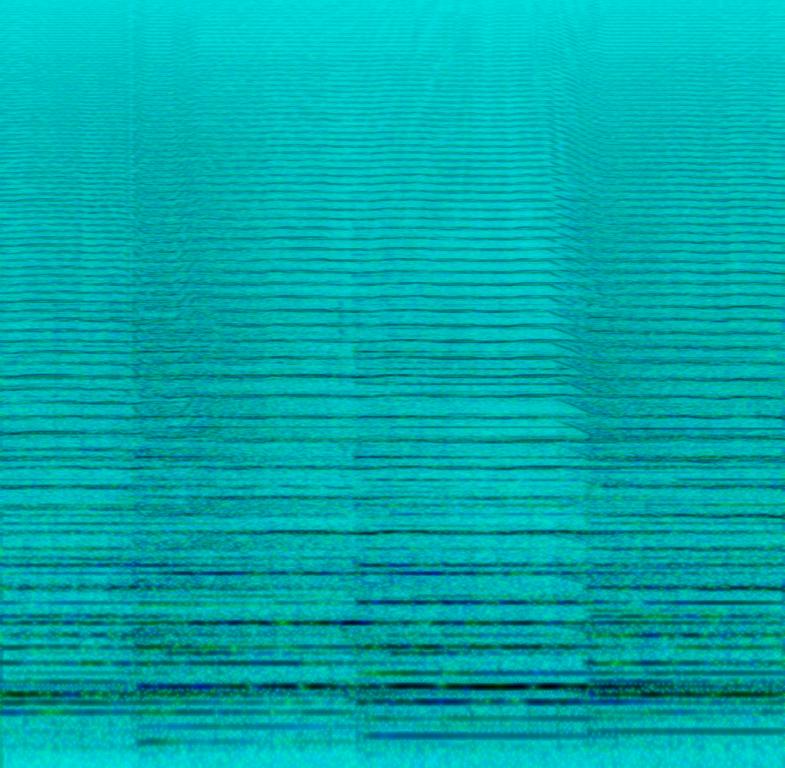
This song contains a wide analog synthpad playing along with a piano and rhythmic strings in the background. Then an acoustic drum comes along playing with an e-bass and an e-guitar is picking single notes as a melody. The whole recording is full of reverb. This song may be playing at a festival.